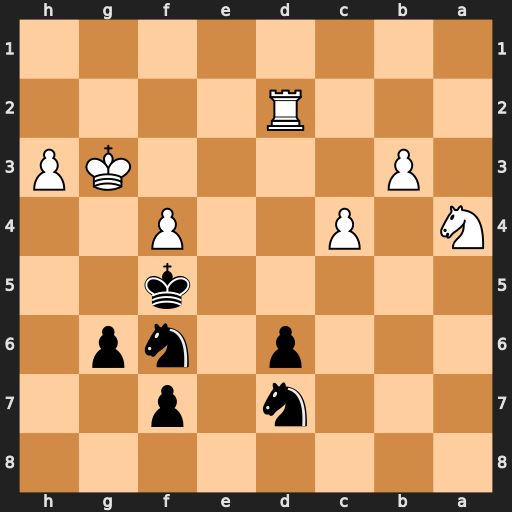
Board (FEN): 8/3n1p2/3p1np1/5k2/N1P2P2/1P4KP/3R4/8
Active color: b
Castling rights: -
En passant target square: -
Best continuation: Ne4+ Kf3 Nxd2+